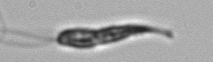
Label: Euglena